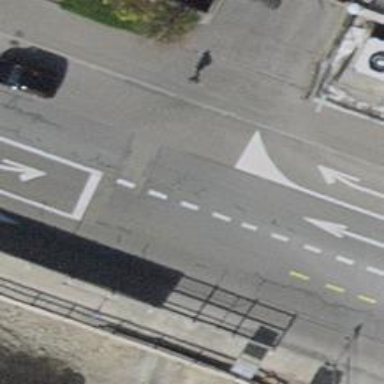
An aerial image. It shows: Tertiary road with asphalt surface and separate sidewalk.